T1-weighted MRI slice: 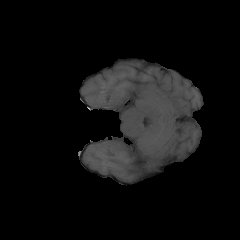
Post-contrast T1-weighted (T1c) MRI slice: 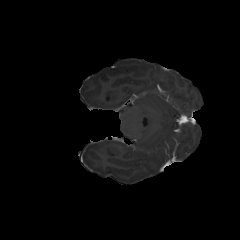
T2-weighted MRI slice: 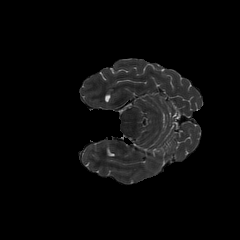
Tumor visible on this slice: no